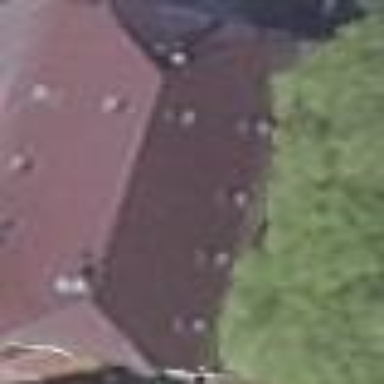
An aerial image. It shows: Residential building with half-hipped roof oriented along the structure.